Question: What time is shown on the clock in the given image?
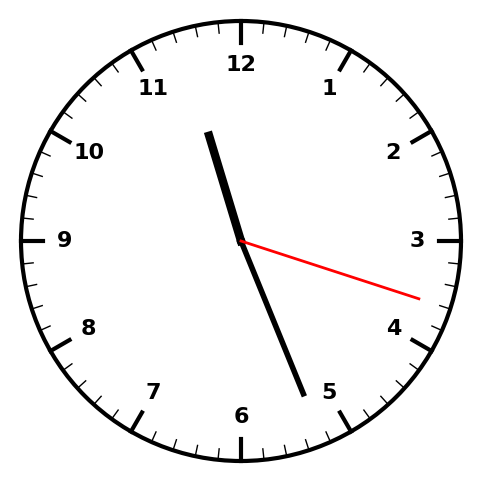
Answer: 11:26:18